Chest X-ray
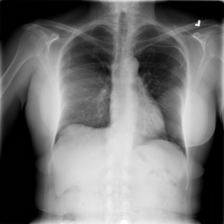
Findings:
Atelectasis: negative
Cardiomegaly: negative
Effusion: negative
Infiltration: negative
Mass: negative
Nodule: negative
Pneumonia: negative
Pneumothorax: negative
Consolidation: negative
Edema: negative
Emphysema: negative
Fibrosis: negative
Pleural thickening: negative
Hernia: negative